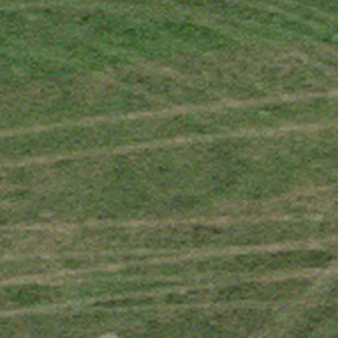
Label: other